Question: I'm trying to code the following layout using Bootstrap 3 - it's a subsection of a website with a grid of 10 (the other 2 are for the sidebar, which is not the problem here), the numbers represent how much a particular block spans:

My first thought was using the push/pull classes, but I tried loads of combinations and none was successful, I suspect that it's because there's potentially 3 rows there, but none goes across all 10 columns, so I have to find yet other configuration that doesn't use rows in the particular block.
Then I attempted a different configuration:
'''
<div class="row">
<div class="col-sm-3"></div>
<div class="col-sm-7"></div>
<div class="col-sm-4"></div>
<div class="col-sm-7"></div>
<div class="col-sm-3"></div>
</div>
<div class="row">
<div class="col-sm-10"></div>
</div>
'''
I know a row should only have 12 cols, but, if I'm not mistaken, bootstrap wraps it at 12; then my idea was to pull up the second col-sm-7 div using position: relative. The size of this particular div is variable (it can be shorter than col-sm-3 to the right, for example) and I had to also pull col-sm-10 (the separate row one), so even if I used @media in my CSS, the col-sm-10 div was either overlapping or too far away - not ideal, by far.
Does anyone have an elegant solution to this?
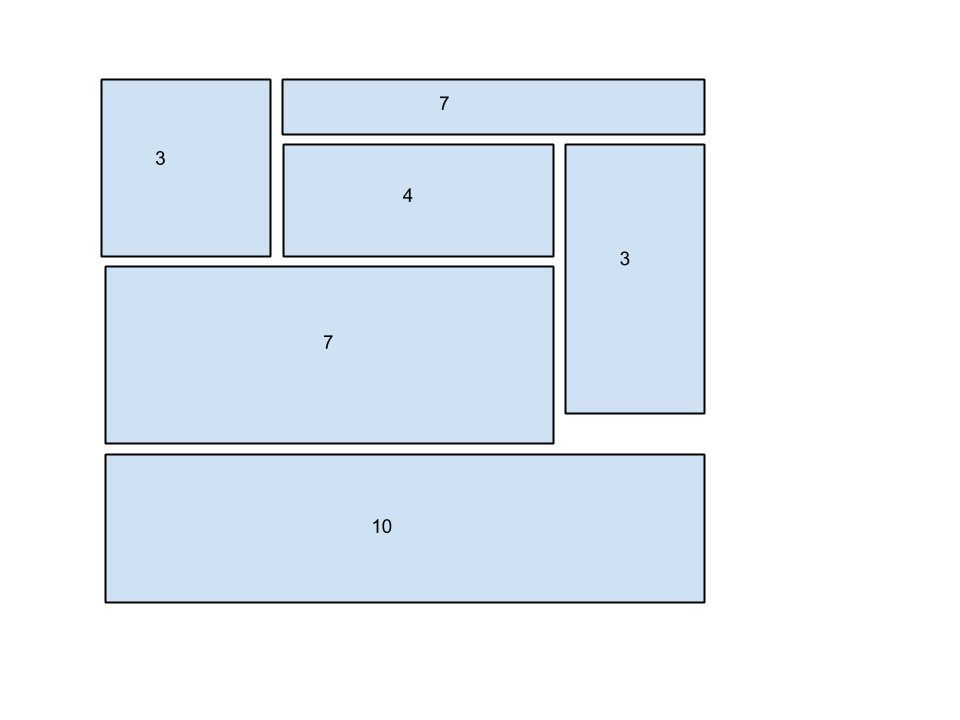
Answer: I finally figured out a solution that works without assuming heights for any of the divs, which was my main issue. And it is surprisingly simple:
'''
<div class="row">
<div class="col-sm-3"></div>
<div class="col-sm-7"></div>
<div class="col-sm-4"></div>
<div class="col-sm-3 pull-right"></div>
<div class="col-sm-7"></div>
</div>
<div class="row">
<div class="col-sm-10"></div>
</div>
'''